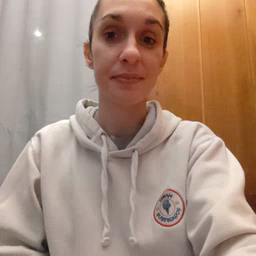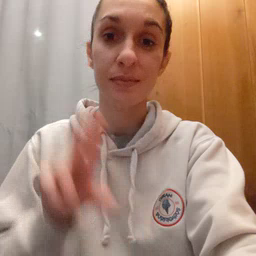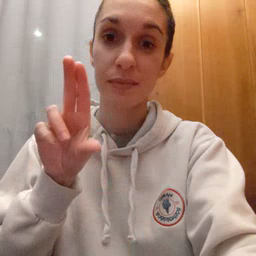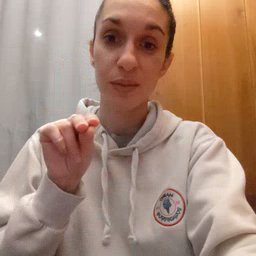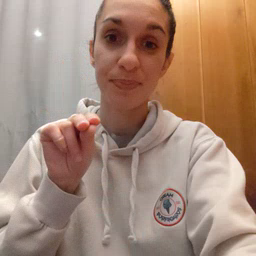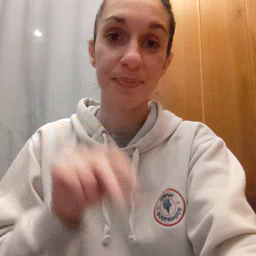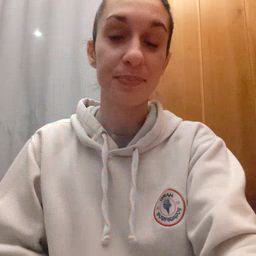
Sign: no